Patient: sex M, age 61
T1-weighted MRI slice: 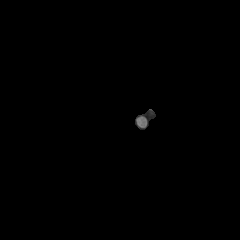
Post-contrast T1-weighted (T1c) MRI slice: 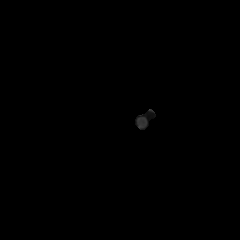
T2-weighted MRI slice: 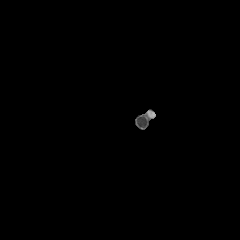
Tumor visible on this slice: no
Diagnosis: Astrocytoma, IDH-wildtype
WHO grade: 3